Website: walmart
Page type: billing-address
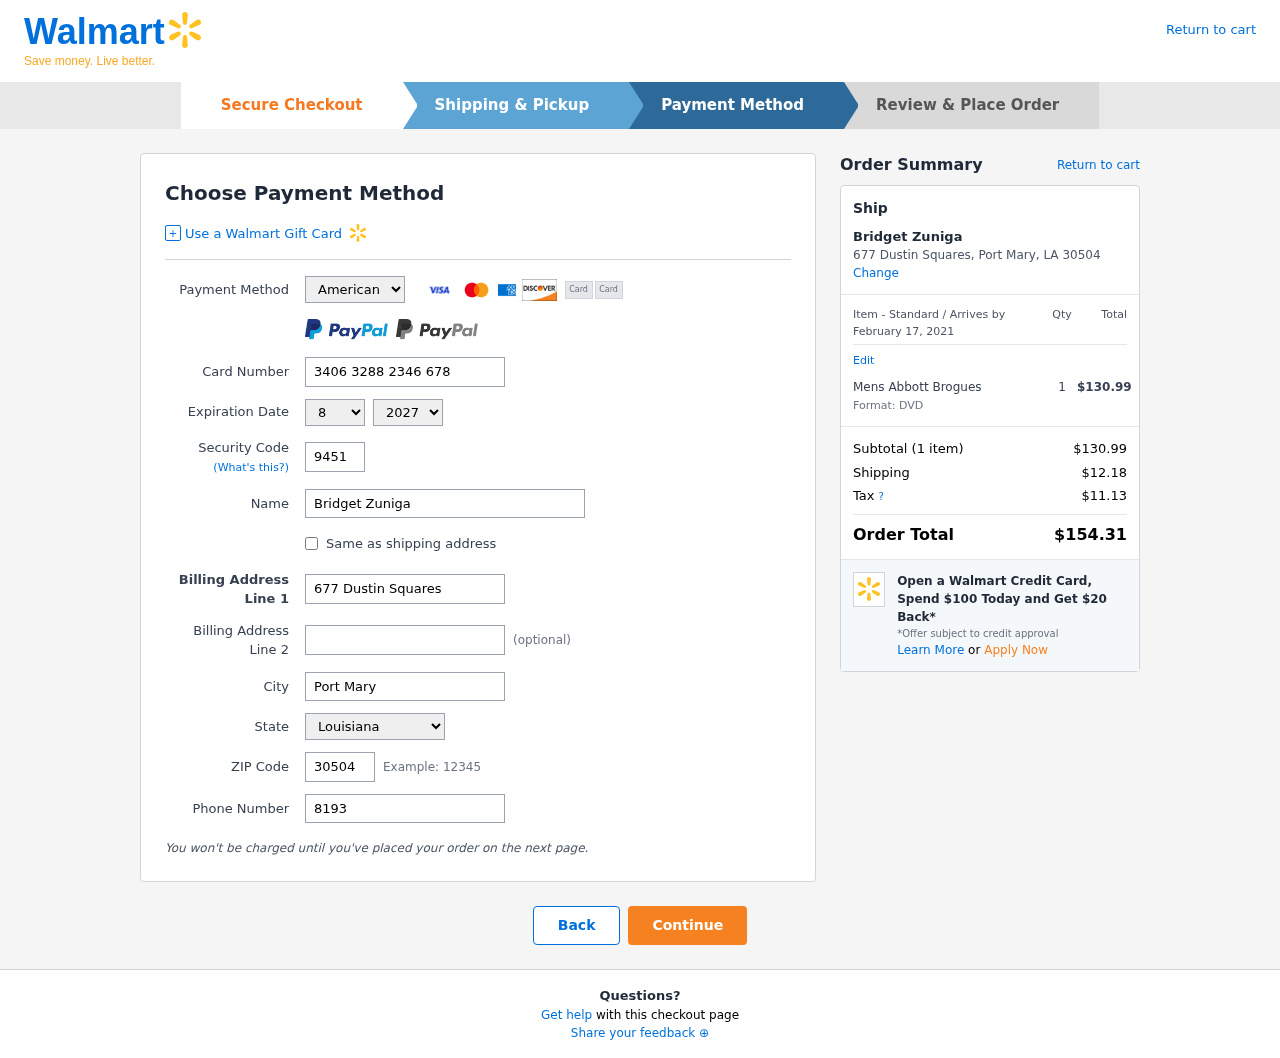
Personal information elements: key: PII_CARD_CVV
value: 9451
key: PII_CARD_EXPIRY_MONTH
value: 08
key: PII_CARD_EXPIRY_YEAR
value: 27
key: PII_CARD_NUMBER
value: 3406 3288 2346 678
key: PII_CARD_TYPE
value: American Express
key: PII_CITY
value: Port Mary
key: PII_CITY_STATE_ZIP
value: Port Mary, LA 30504
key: PII_FULLNAME
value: Bridget Zuniga
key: PII_PHONE
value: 8193763019
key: PII_POSTCODE
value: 30504
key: PII_STATE
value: Louisiana
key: PII_STREET
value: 677 Dustin Squares
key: PII_FULLNAME2
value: Bridget Zuniga
Product elements: key: PRODUCT1_NAME
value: Mens Abbott Brogues
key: PRODUCT1_PRICE
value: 130.99
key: PRODUCT1_QUANTITY
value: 1
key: PRODUCT1_DESC
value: Format: DVD
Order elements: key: ORDER_DELIVERY_DATE
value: February 17, 2021
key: ORDER_NUM_ITEMS
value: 1
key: ORDER_SUBTOTAL
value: $130.99
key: ORDER_SHIPPING_COST
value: $12.18
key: ORDER_TAX
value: $11.13
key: ORDER_TOTAL
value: $154.31